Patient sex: F
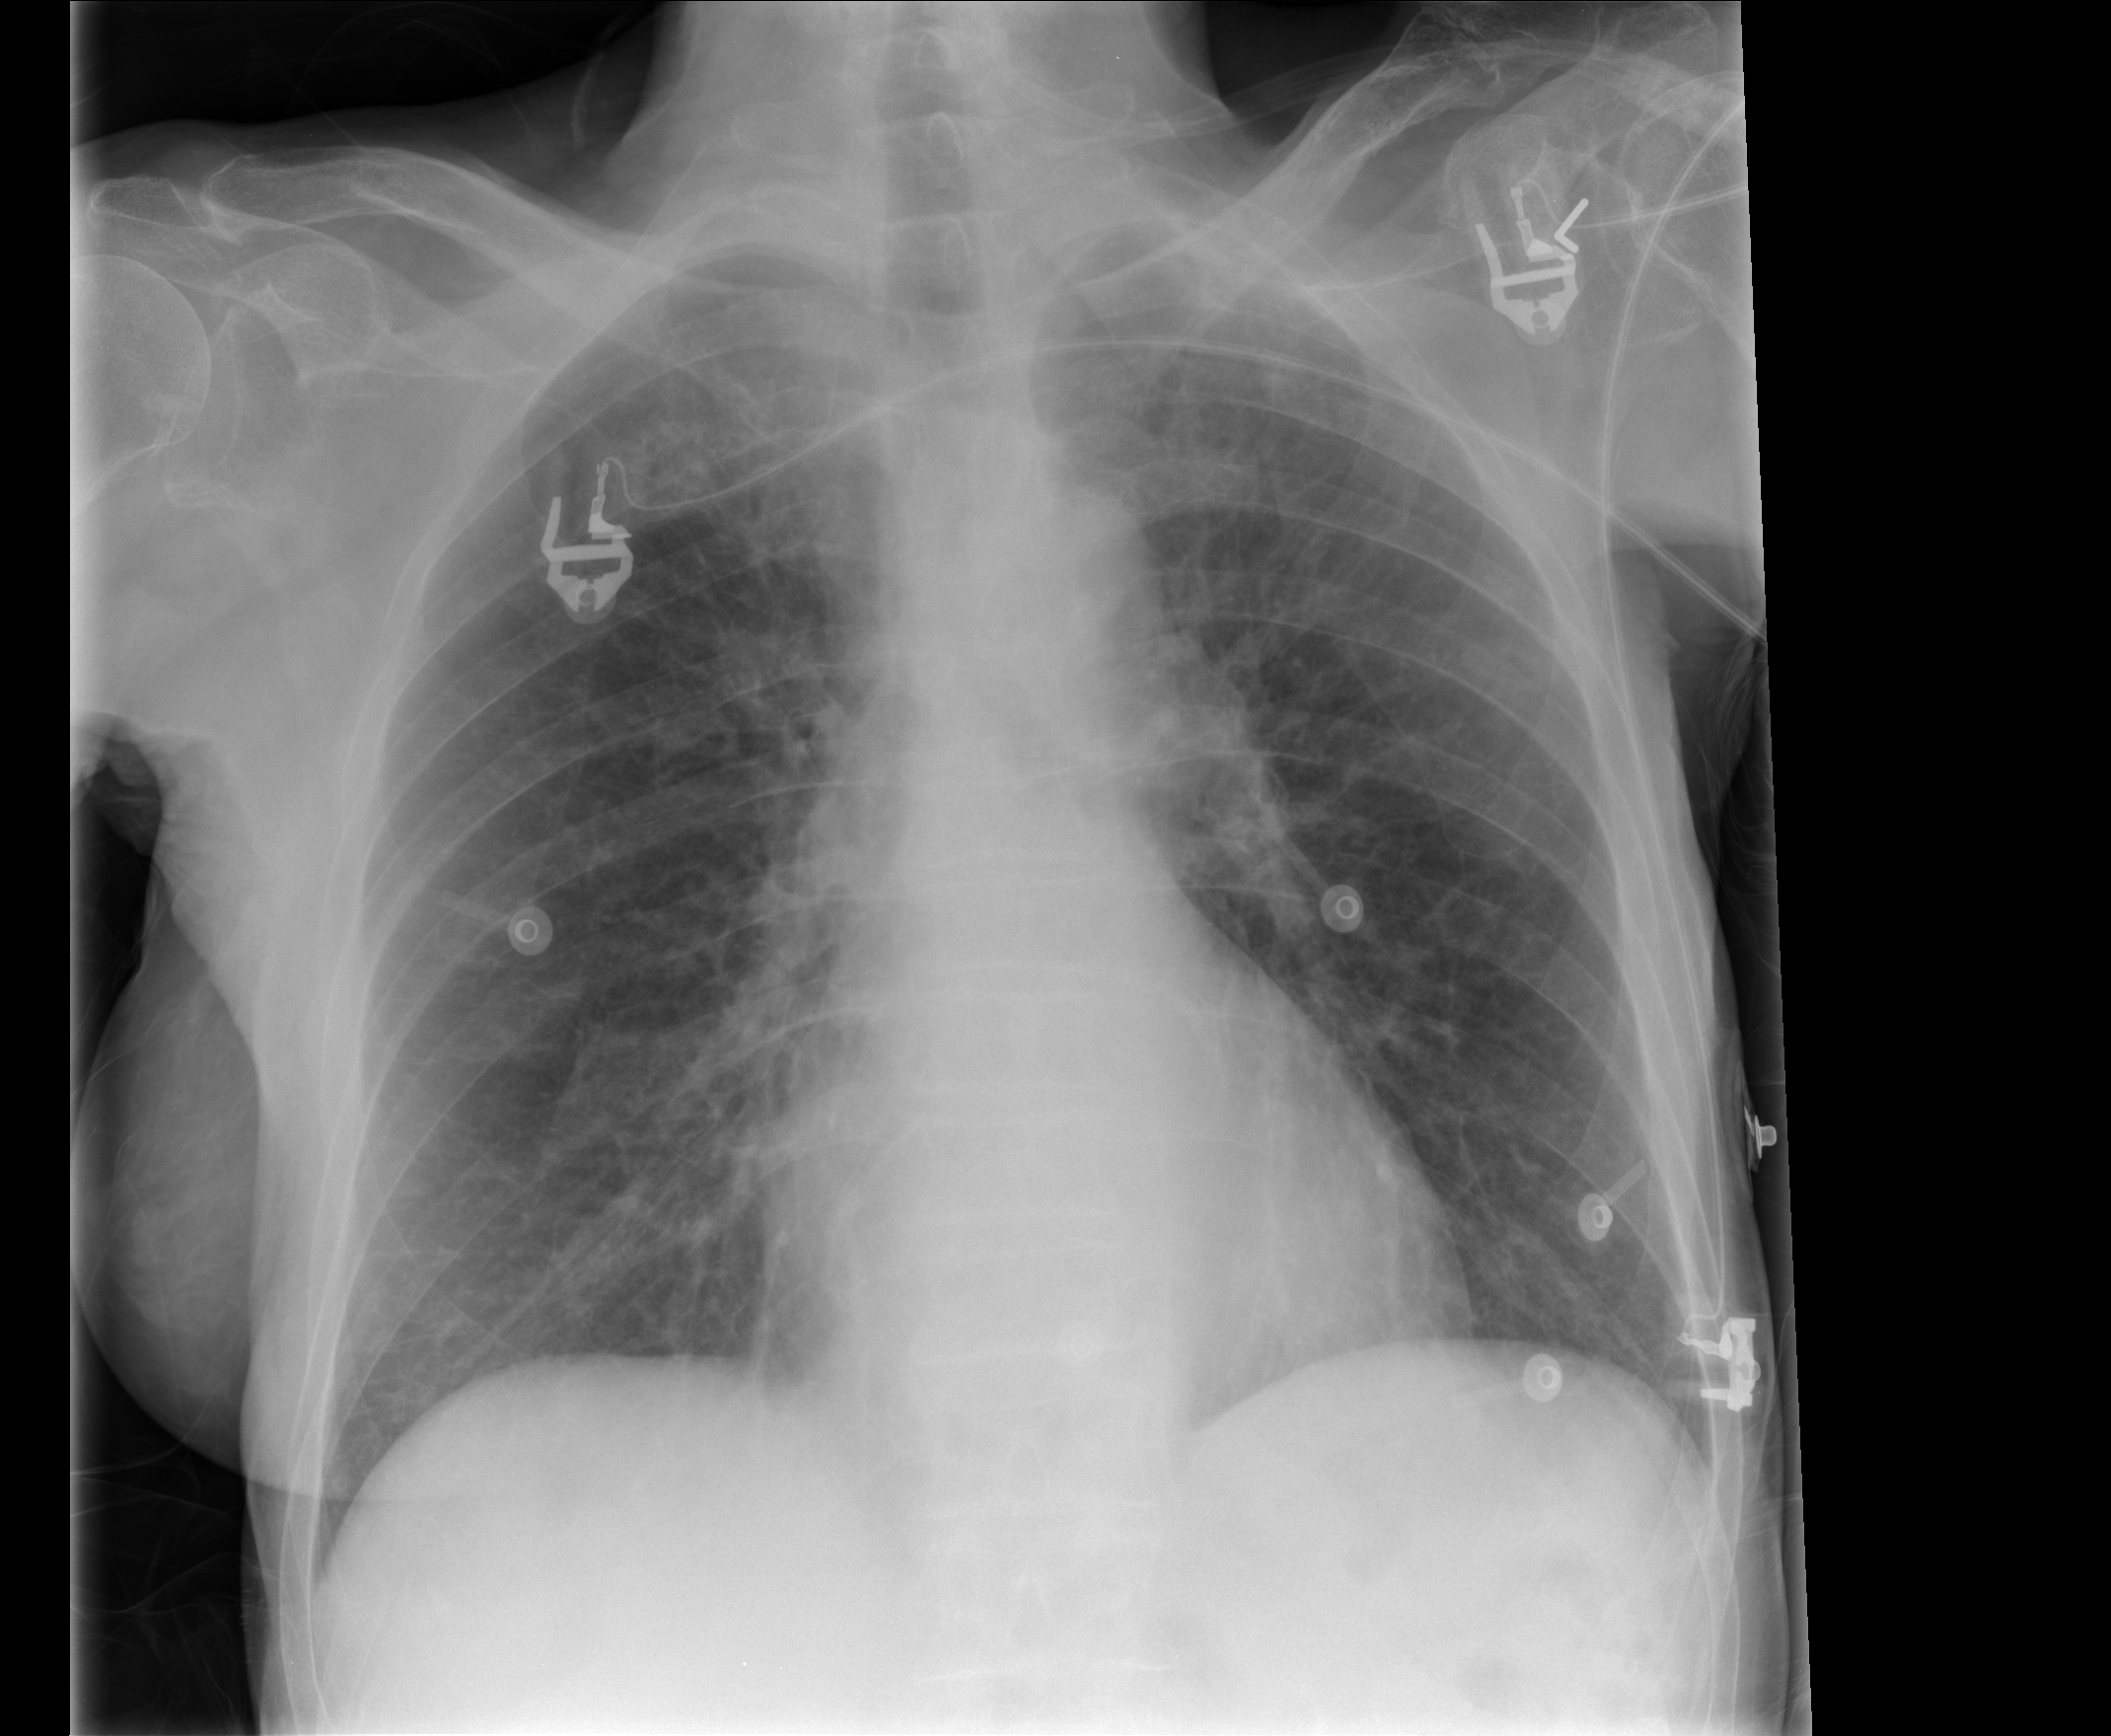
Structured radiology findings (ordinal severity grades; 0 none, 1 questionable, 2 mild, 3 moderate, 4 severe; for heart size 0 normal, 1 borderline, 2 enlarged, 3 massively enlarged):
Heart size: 0
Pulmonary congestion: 2
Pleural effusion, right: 0
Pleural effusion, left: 0
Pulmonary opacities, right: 1
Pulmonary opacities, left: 1
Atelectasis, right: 0
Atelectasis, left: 0